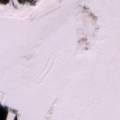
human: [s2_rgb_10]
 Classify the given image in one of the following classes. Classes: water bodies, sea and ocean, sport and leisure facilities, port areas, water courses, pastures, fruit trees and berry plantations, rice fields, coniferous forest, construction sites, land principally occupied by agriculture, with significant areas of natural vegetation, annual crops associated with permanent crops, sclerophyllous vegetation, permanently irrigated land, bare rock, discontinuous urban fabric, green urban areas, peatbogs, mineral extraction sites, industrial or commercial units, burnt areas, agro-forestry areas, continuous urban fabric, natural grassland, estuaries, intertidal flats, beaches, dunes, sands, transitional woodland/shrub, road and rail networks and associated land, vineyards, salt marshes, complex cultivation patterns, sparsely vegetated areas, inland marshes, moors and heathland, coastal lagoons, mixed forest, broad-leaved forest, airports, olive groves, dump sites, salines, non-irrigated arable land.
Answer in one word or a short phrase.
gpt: non-irrigated arable land, pastures, broad-leaved forest, sea and ocean